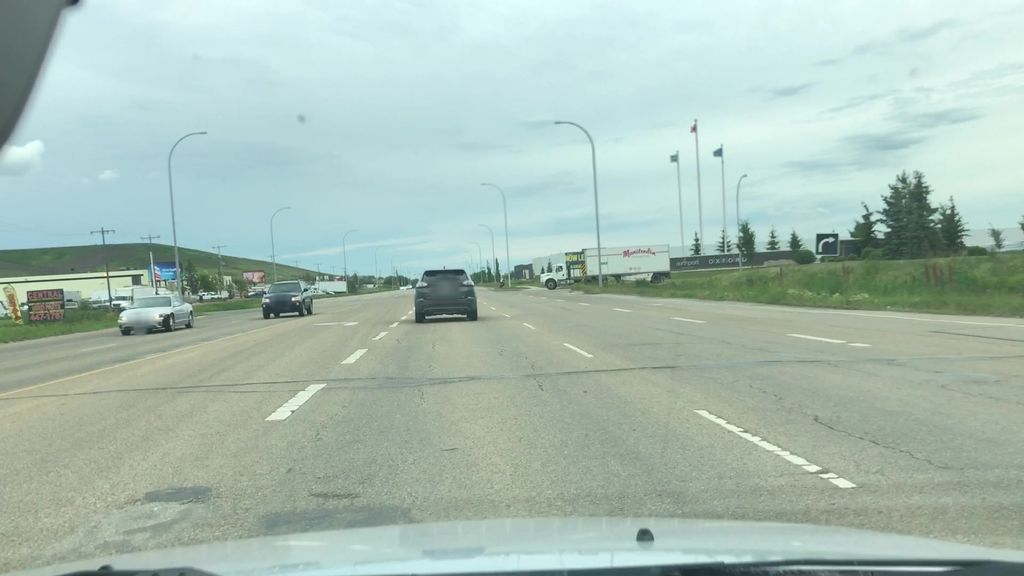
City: edmonton